Aerial crown-view tile of a tropical tree (Barro Colorado Island, Panama), acquired 20241014:
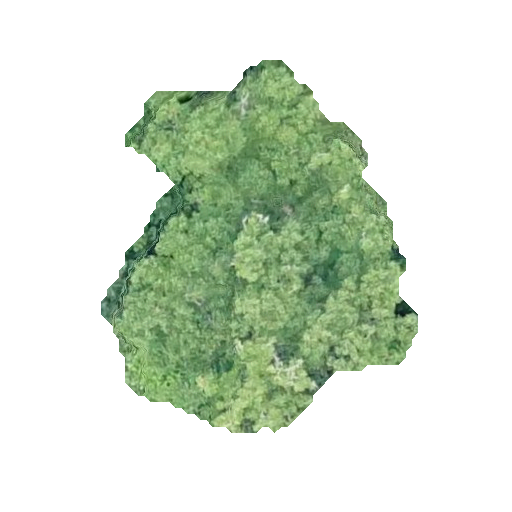
Species: Astronium graveolens
GBIF accepted scientific name: Astronium graveolens
Crown area: 121.767 m²